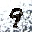
Label: 9